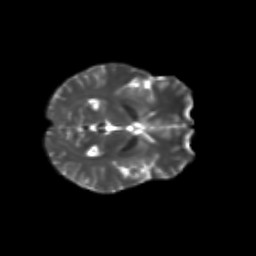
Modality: T2w
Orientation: axial
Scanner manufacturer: siemens
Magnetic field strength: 3 T
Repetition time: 9.2 s
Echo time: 0.084 s